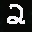
Label: 2